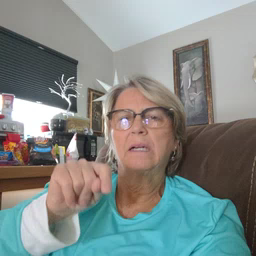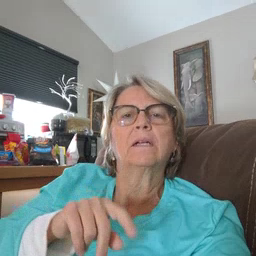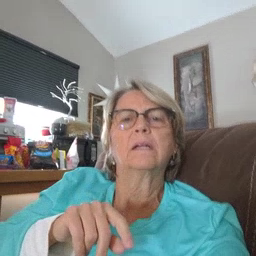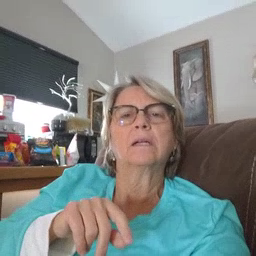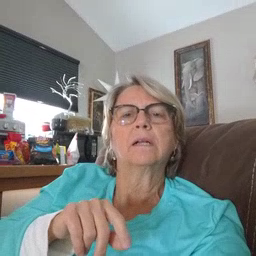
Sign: cut